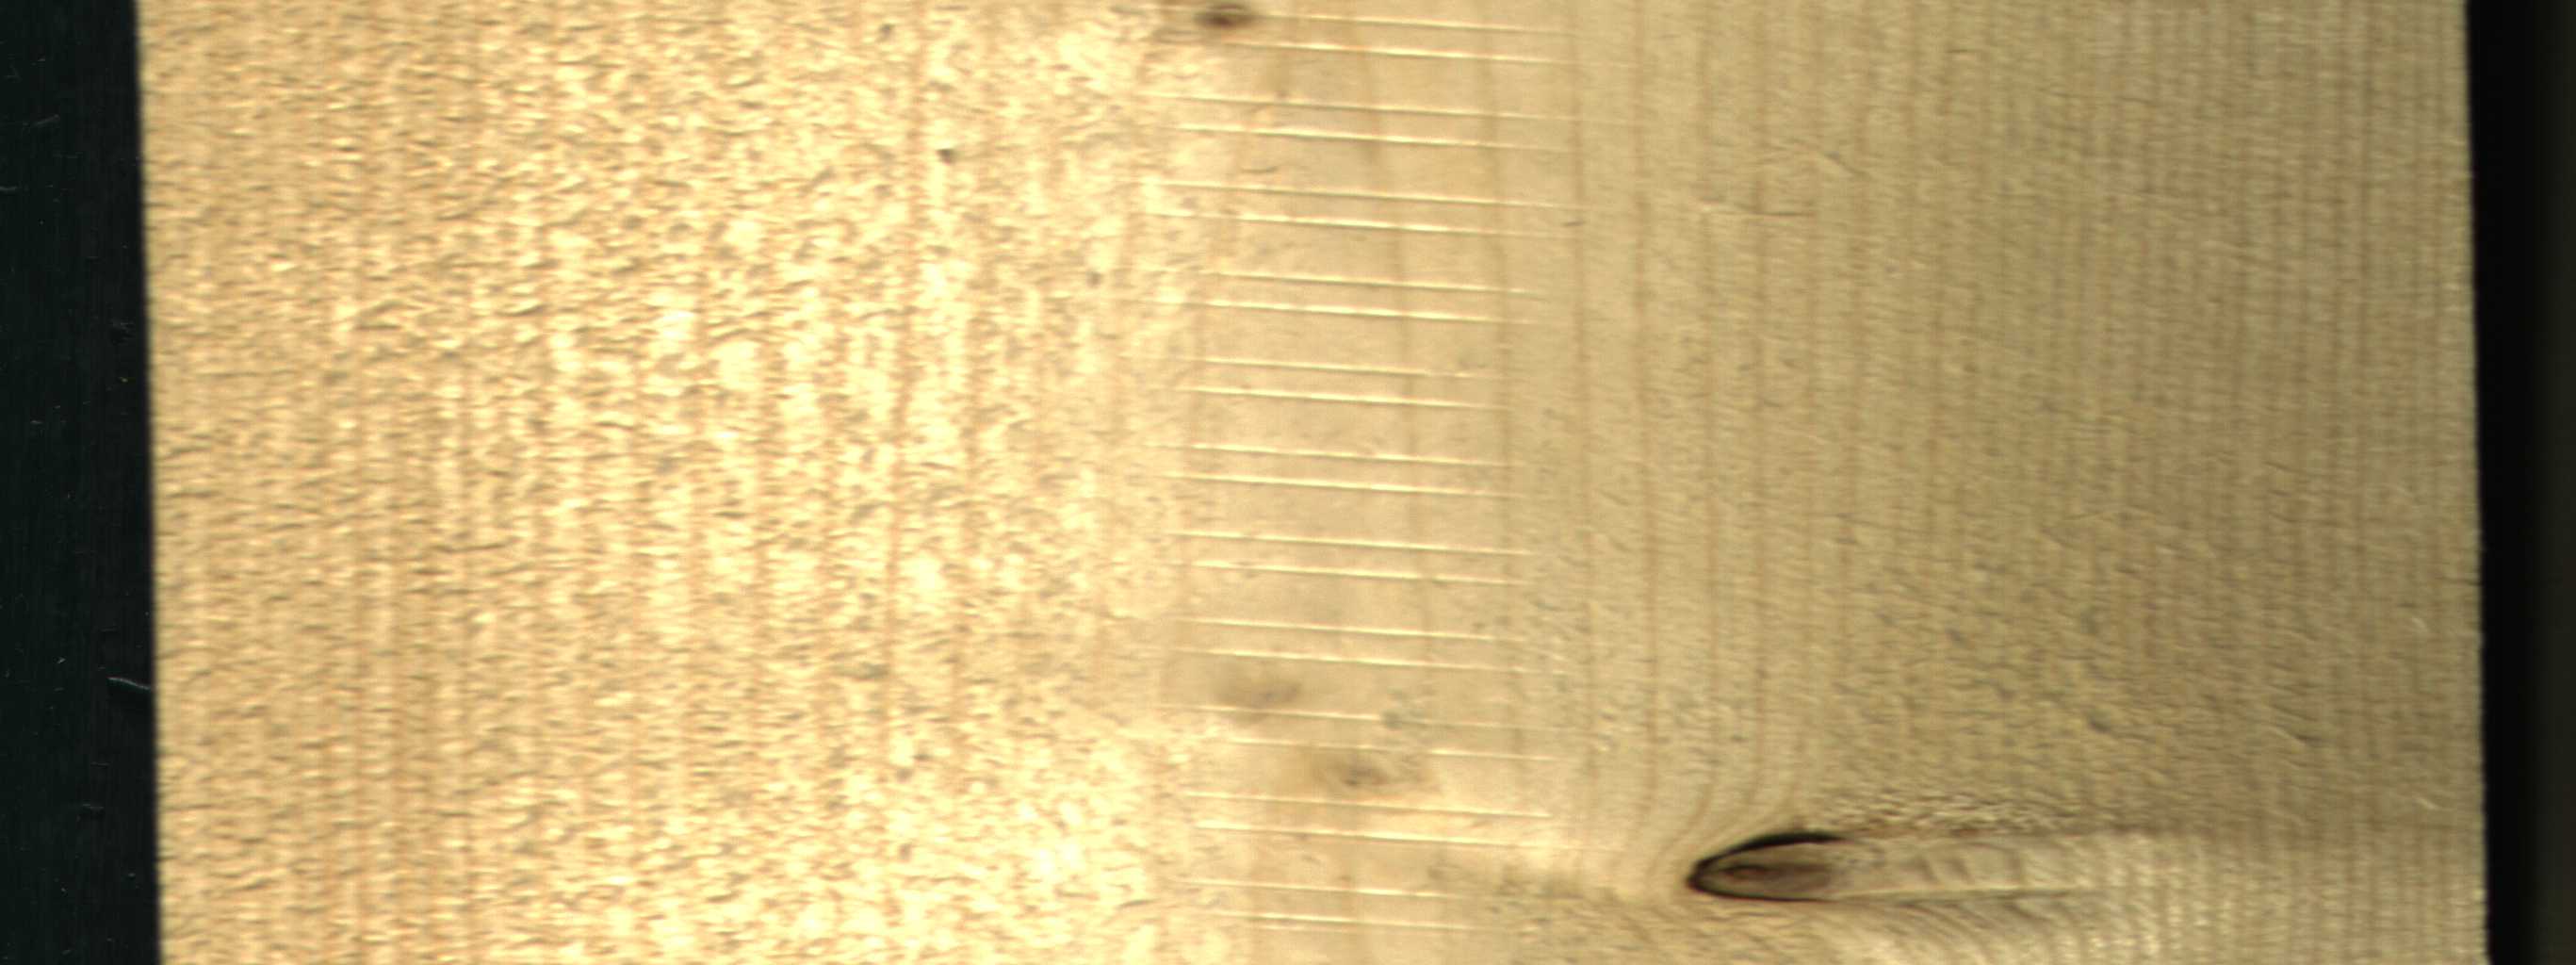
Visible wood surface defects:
Dead_Knot
Live_Knot